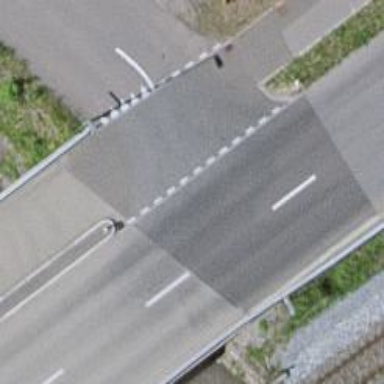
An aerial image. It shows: Asphalt road with primary highway designation. There is designated left lane for cyclists.